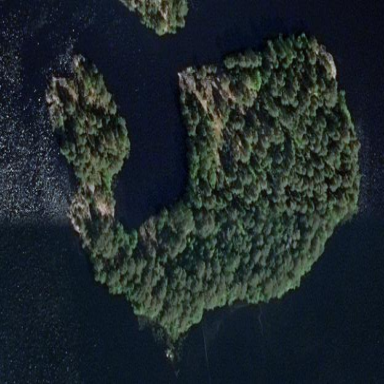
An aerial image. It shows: Nature reserve located on islet.